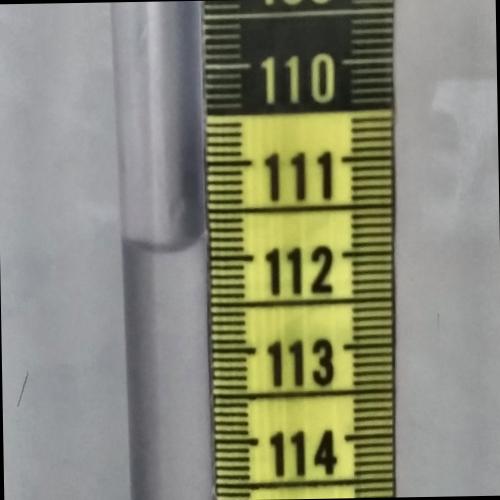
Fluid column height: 111.9 cm